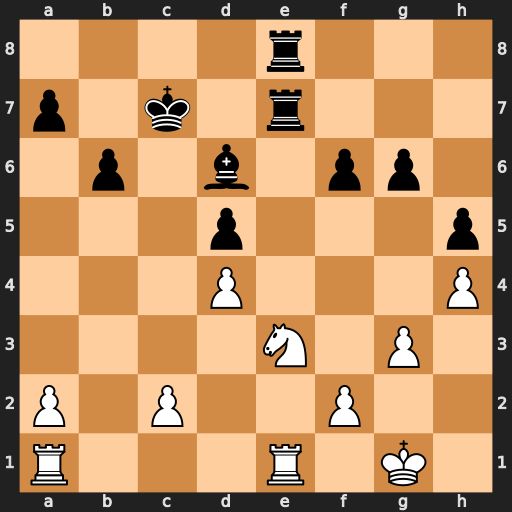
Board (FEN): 4r3/p1k1r3/1p1b1pp1/3p3p/3P3P/4N1P1/P1P2P2/R3R1K1
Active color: w
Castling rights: -
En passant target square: -
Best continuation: Nxd5+